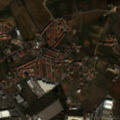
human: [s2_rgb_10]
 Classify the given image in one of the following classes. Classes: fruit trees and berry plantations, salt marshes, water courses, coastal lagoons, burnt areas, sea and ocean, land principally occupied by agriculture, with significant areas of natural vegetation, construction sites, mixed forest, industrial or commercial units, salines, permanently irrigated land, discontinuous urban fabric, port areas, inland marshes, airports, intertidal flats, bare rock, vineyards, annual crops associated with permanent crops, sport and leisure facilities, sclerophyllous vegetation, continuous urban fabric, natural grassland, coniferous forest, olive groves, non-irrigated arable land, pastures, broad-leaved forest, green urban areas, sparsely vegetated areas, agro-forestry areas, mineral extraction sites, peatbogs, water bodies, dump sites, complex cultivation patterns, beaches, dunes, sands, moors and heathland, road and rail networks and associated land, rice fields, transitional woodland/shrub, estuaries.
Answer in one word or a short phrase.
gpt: discontinuous urban fabric, industrial or commercial units, permanently irrigated land, vineyards